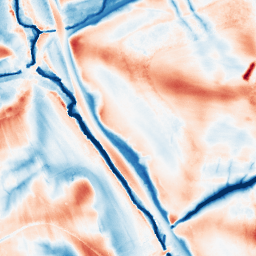
Category: edge_preserving
Decomposition family: guided
Decomposition parameters: radius: 16
eps: 0.001
Upsampling method: bspline
Upsampling parameters: scale: 4
Upsampling scale: 4